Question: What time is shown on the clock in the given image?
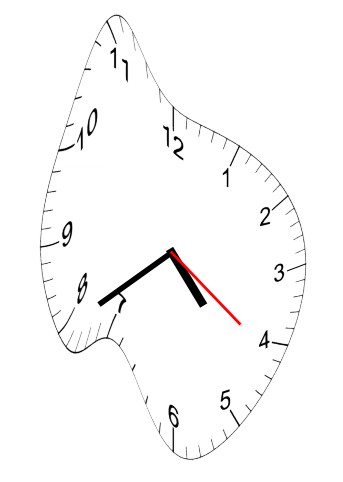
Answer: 04:39:21